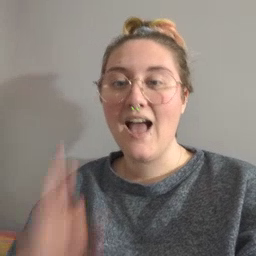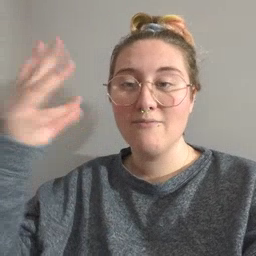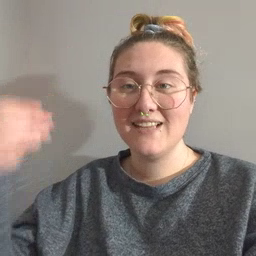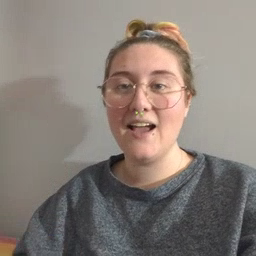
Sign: outside